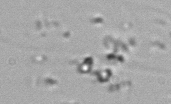
Label: Phaeocystis_debris